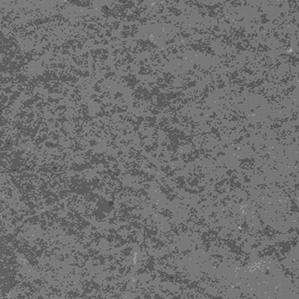
Label: frost